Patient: sex M, age 65
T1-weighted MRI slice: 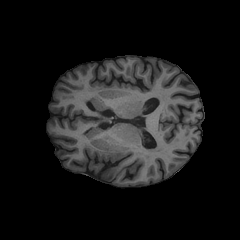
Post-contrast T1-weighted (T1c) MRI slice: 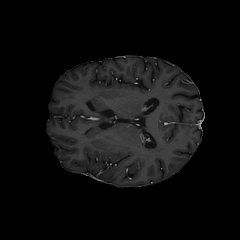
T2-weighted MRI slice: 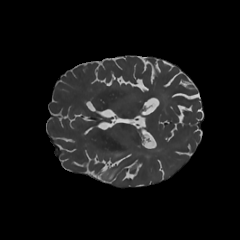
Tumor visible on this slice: yes
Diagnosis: Astrocytoma, IDH-mutant
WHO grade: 2